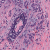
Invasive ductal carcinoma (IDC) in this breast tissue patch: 1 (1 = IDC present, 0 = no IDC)